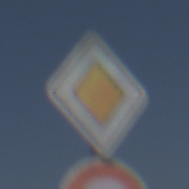
Verkehrszeichen: Vorfahrtsstrasse
Zusatzzeichen unten: Ueberholverbot
Umgebung: Outdoor, Nature
Tageszeit: Midday
Wetter: PartlyCloudy
Licht: Natural
Jahreszeit: NotSpecified
Kontrast: HighContrast